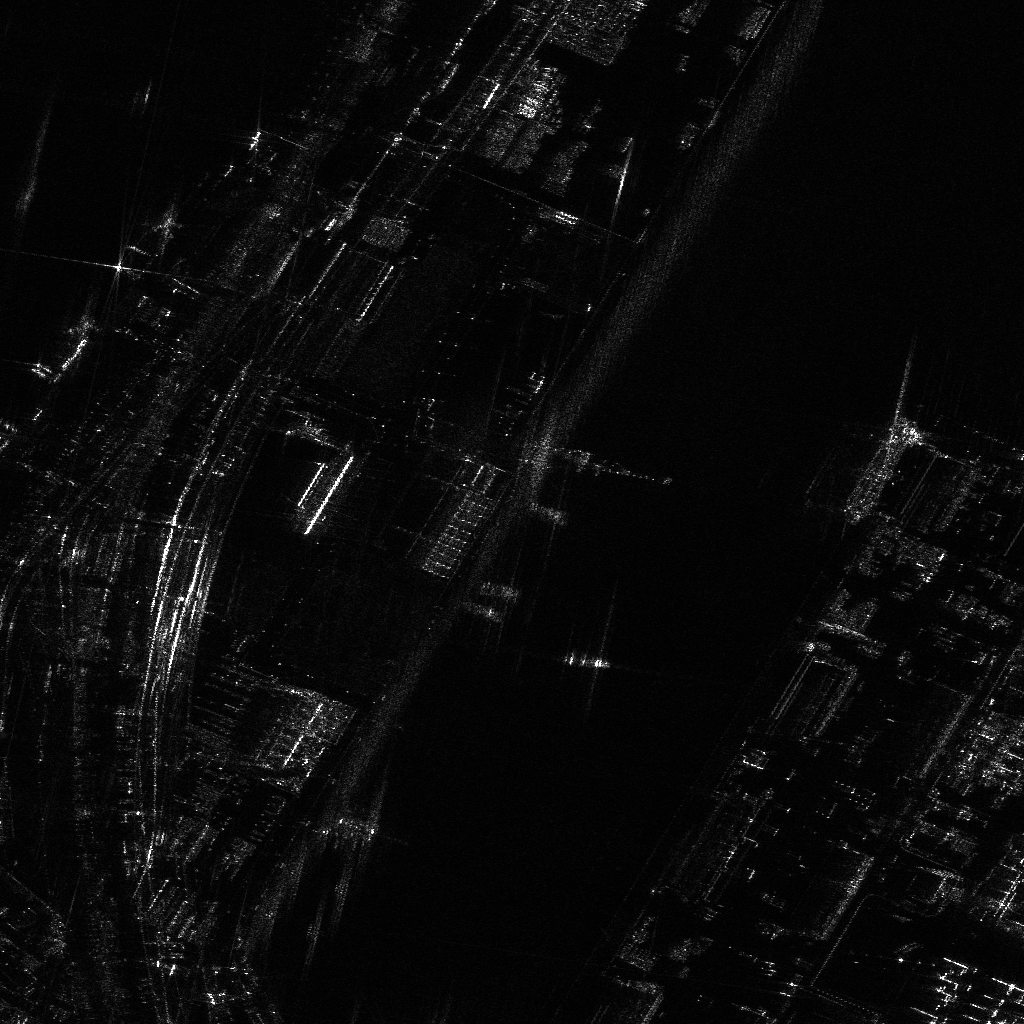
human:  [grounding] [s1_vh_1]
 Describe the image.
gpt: In the satellite image, there is  <ref>4 medium container </ref> <box>[[54, 63, 59, 65, 6], [50, 48, 54, 50, 14], [46, 56, 50, 58, 14], [44, 58, 49, 60, 12]]</box> located at center,  <ref>1 small ore-oil </ref> <box>[[84, 40, 87, 51, 27]]</box> located at right,  <ref>1 medium container </ref> <box>[[32, 79, 36, 81, 9]]</box> located at bottom,  <ref>1 medium dredger </ref> <box>[[12, 19, 15, 28, 39]]</box> located at top left,  <ref>1 medium dredger </ref> <box>[[4, 29, 7, 38, 39]]</box> located at left.